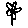
Label: flower